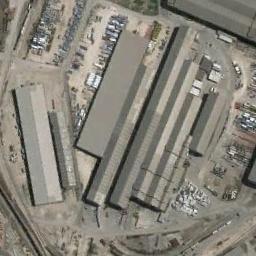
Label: industrial_area